Field crop: maize
Growth stage: 2
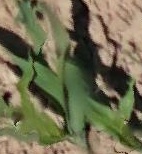
Species: maize